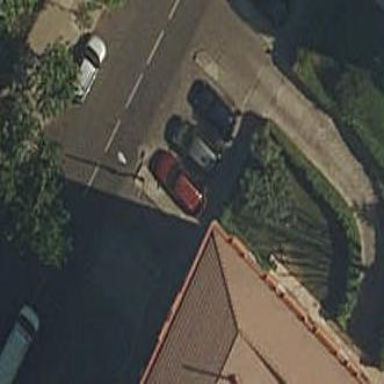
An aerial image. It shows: Parking available on the street side.